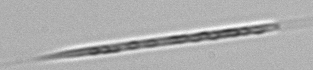
Label: Rhizosolenia